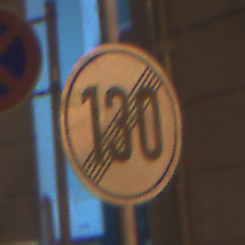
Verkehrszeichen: EndeGeschwindigkeit130
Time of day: Night
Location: Outdoor (Urban)
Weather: Clear
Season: NotSpecified
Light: Artificial